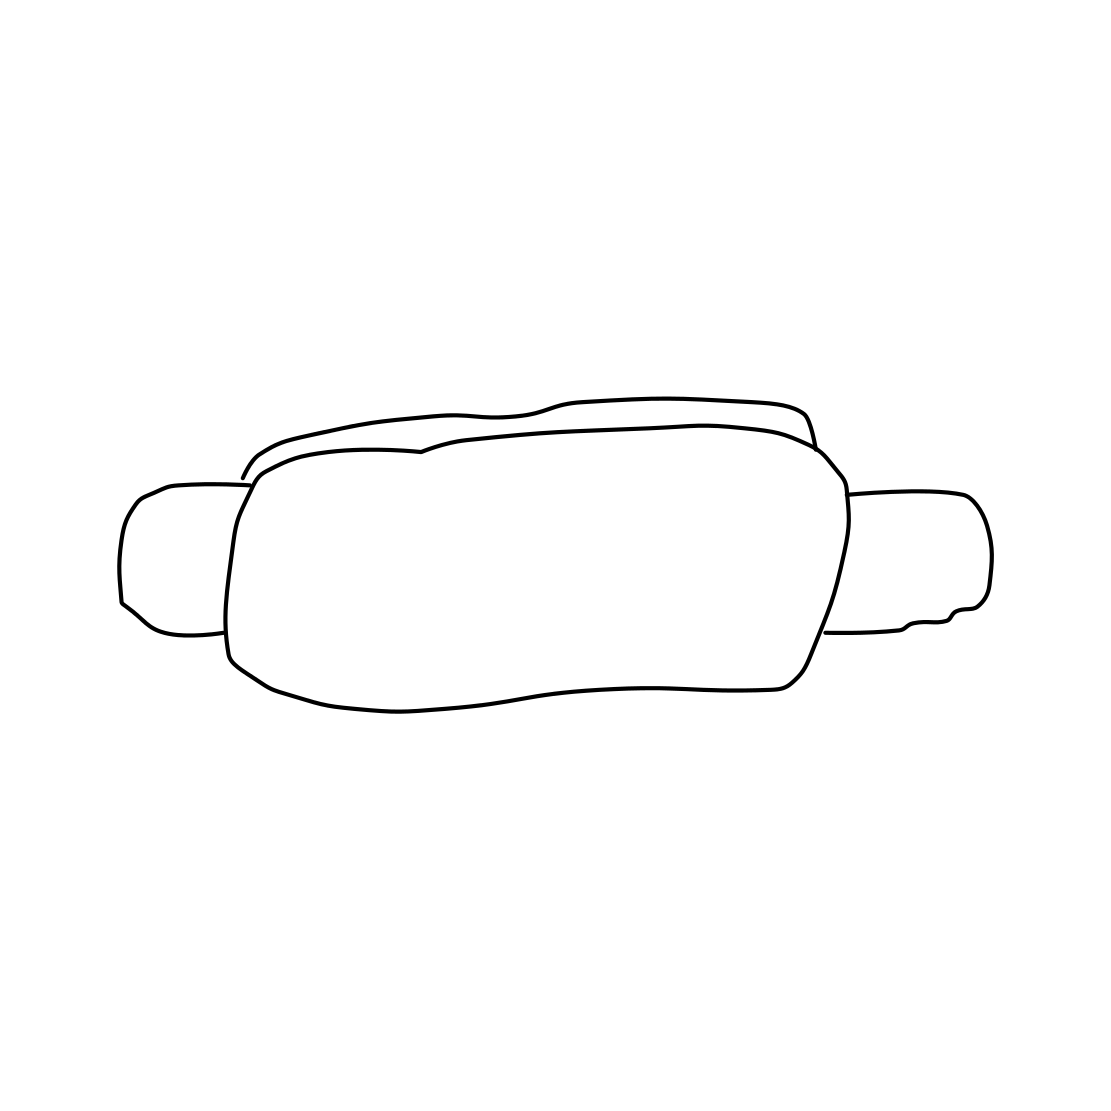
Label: hot-dog